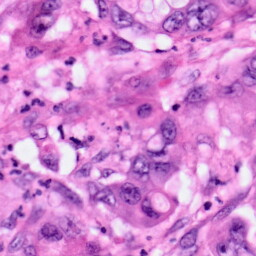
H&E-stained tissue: Pancreatic